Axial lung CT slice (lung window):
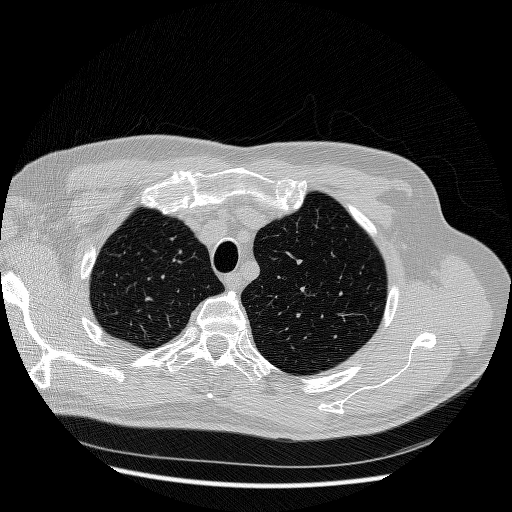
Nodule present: no